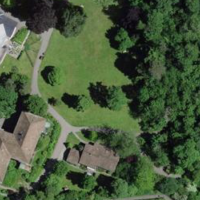
EUNIS habitat code: 53
Species observed at this site:
Fagus sylvatica
Quercus cerris